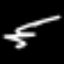
Label: squiggle